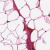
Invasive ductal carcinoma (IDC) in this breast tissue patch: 0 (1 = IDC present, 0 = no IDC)